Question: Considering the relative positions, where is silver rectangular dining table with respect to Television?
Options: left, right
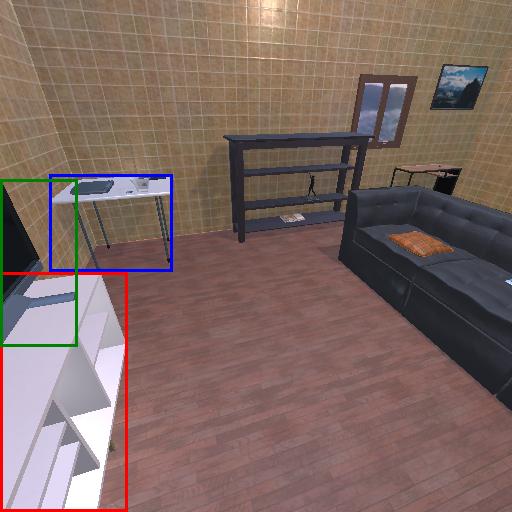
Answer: left